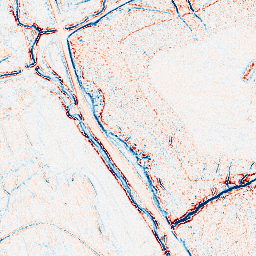
Category: edge_preserving
Decomposition family: bilateral
Decomposition parameters: d: 5
sigma_color: 100
sigma_space: 150
Upsampling method: bilinear
Upsampling parameters: scale: 2
Upsampling scale: 2